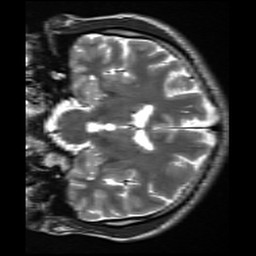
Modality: inplaneT2
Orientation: coronal
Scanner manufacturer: siemens
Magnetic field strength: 3 T
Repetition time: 7.02 s
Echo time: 0.069 s